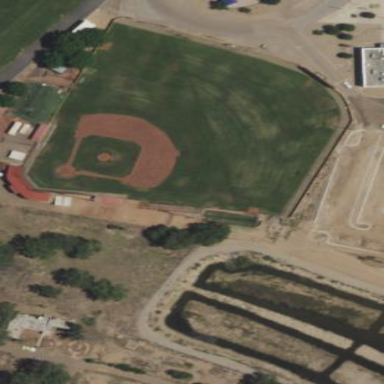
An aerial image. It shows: Baseball pitch for leisure land.